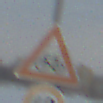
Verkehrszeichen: RadverkehrRechts
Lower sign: Geschwindigkeit60
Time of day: SunriseSunset
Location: Outdoor (Nature)
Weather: PartlyCloudy
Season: NotSpecified
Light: Natural